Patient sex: F
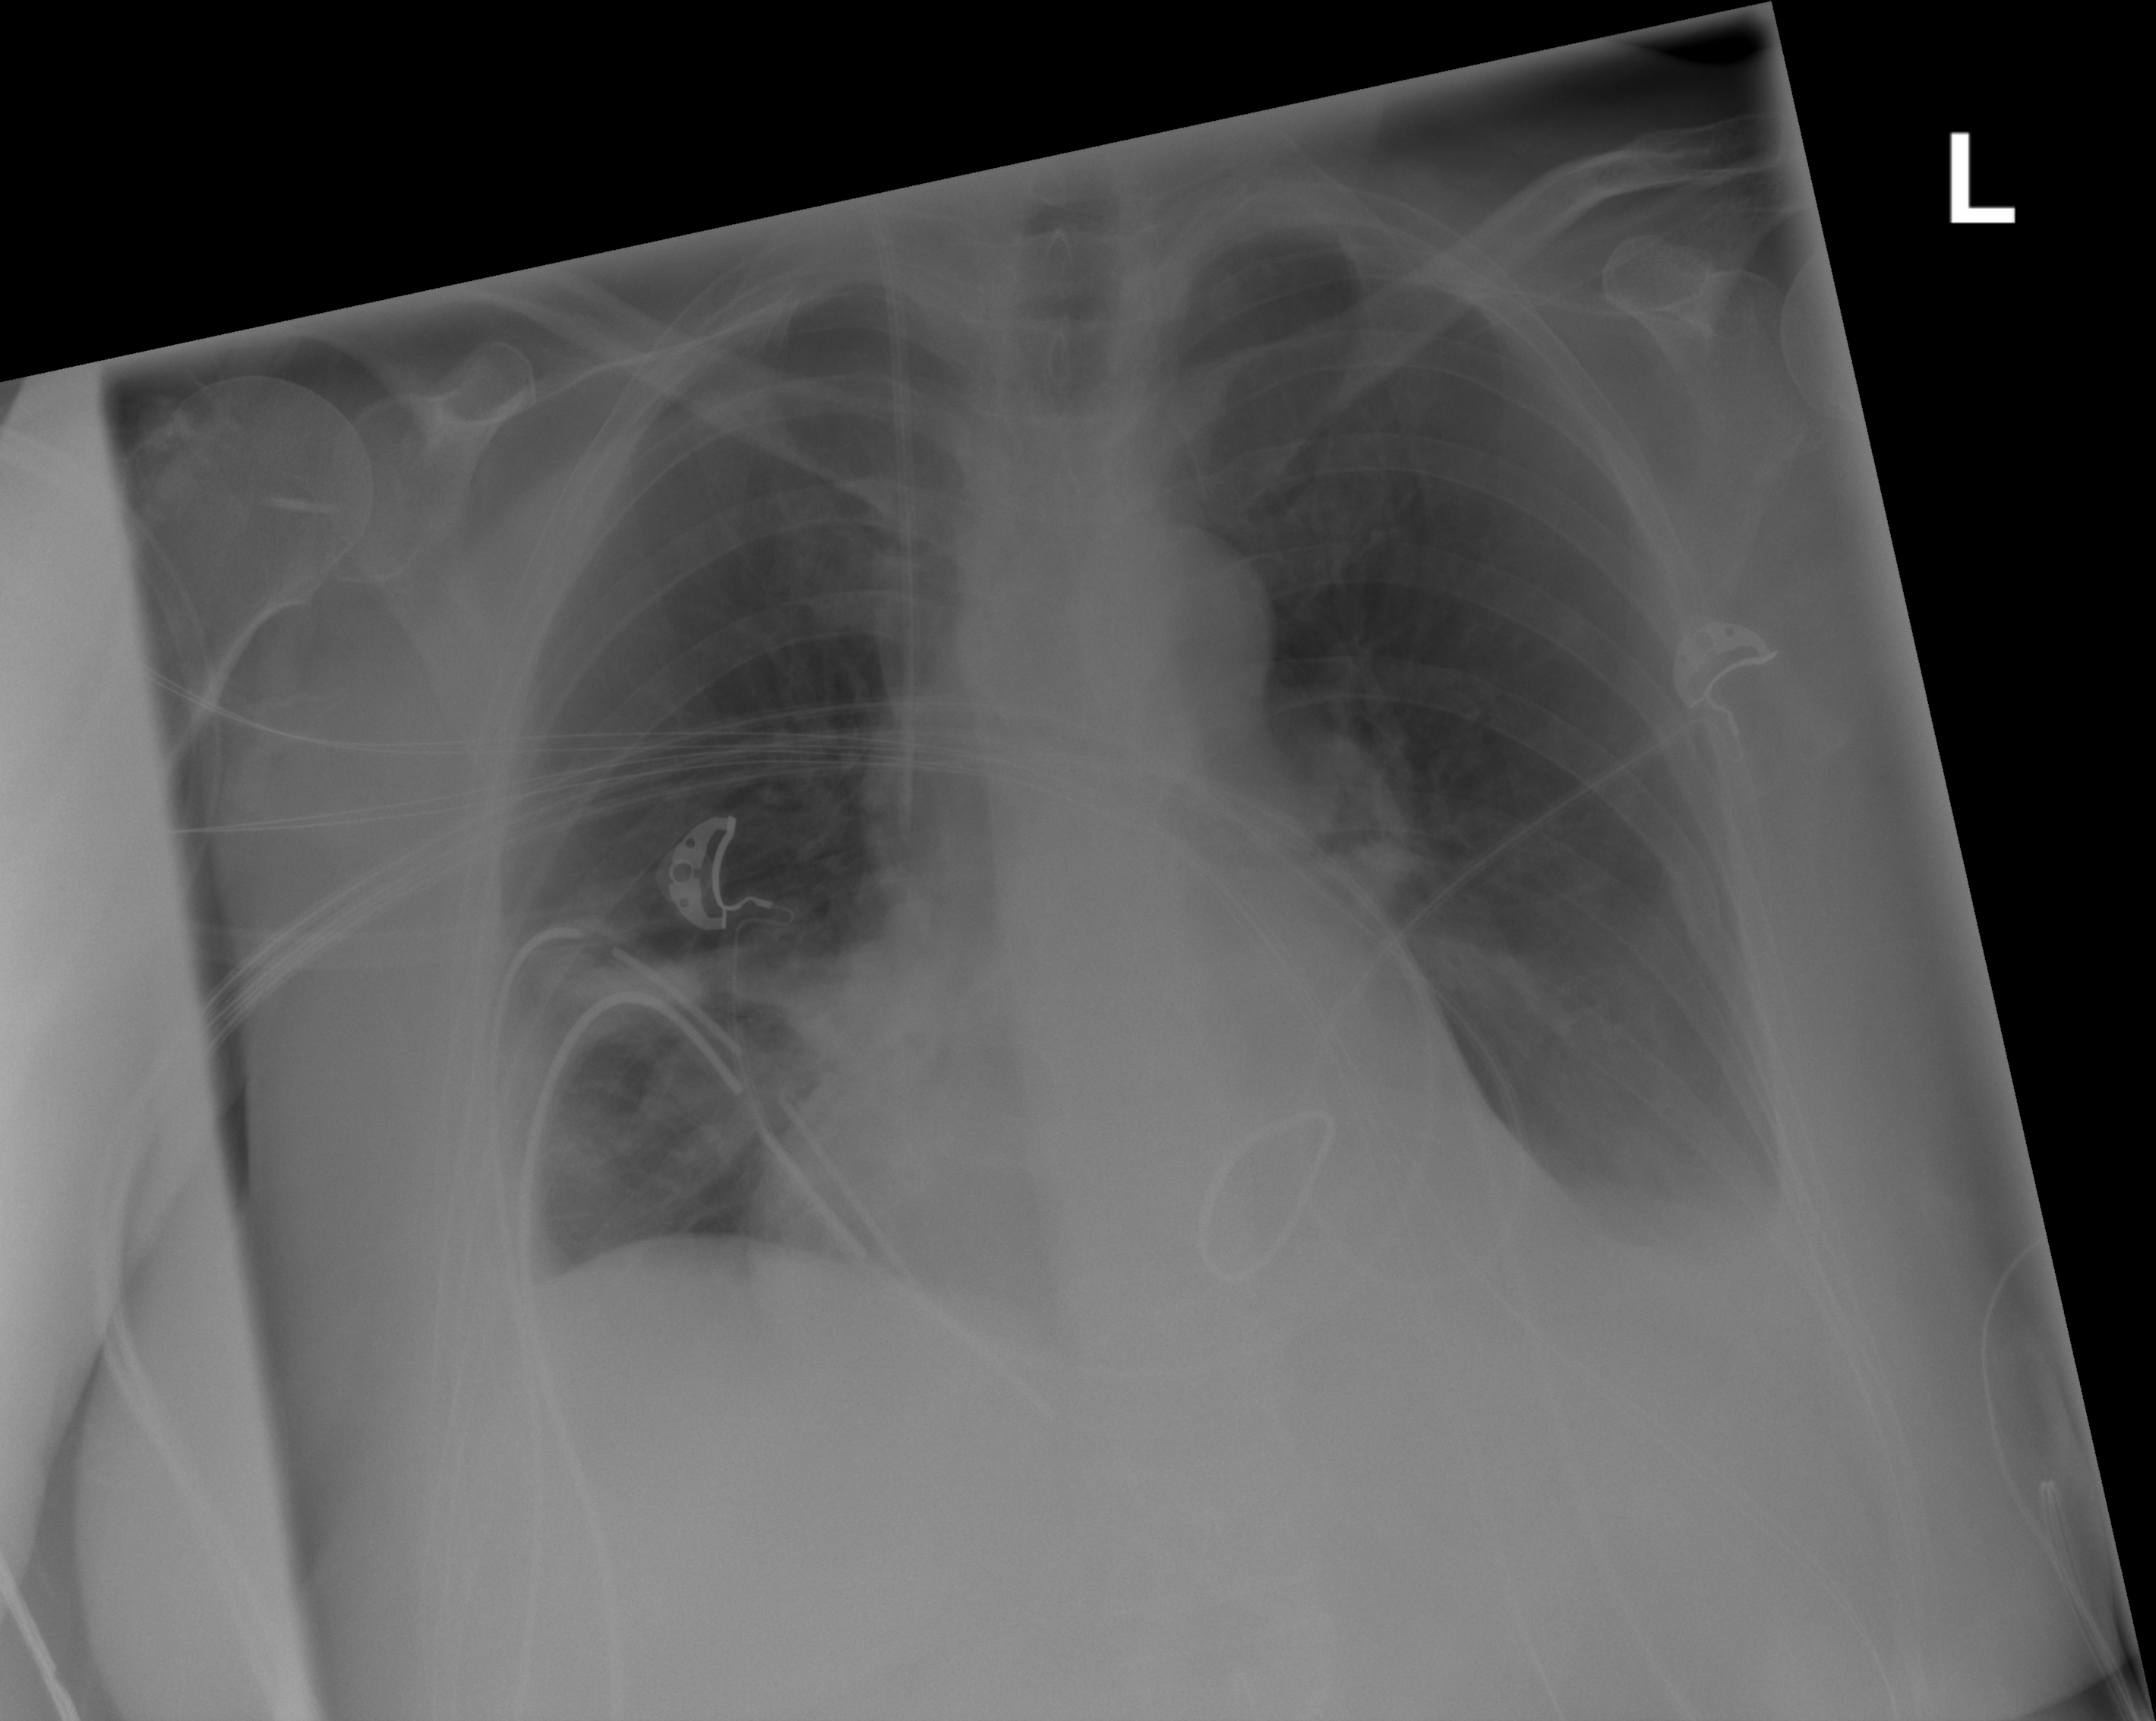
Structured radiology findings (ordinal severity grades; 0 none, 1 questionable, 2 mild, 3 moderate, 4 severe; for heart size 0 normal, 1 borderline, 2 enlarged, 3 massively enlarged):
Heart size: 0
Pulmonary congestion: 0
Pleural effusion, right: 0
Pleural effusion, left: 2
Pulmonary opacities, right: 0
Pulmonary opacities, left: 0
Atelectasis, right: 3
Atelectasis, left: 0